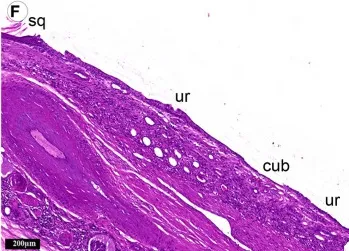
Fragments of the kidney and cystic lesion. (E,F) Three types of epithelium lined the cyst wall: stratified squamous epithelium (sq) with a developed granular layer and hyperkeratosis, urothelium (ur) and simple cuboidal epithelium (cub).
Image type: pathology (h&e)